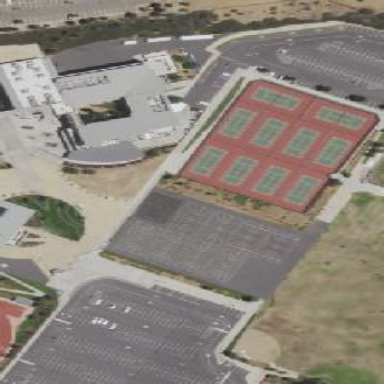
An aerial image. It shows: Tennis court on pitch designated for leisure land.